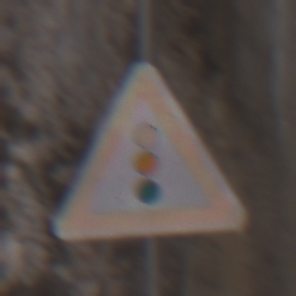
Verkehrszeichen: Lichtzeichenanlage
Umgebung: Outdoor, Urban
Tageszeit: Midday
Wetter: PartlyCloudy
Licht: Natural
Jahreszeit: NotSpecified
Kontrast: MediumContrast